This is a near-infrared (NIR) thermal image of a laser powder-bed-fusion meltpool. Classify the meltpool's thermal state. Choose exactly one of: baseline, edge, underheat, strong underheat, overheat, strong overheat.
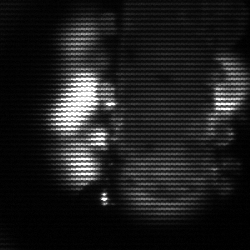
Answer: strong underheat